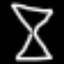
Label: hourglass